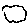
Label: cloud